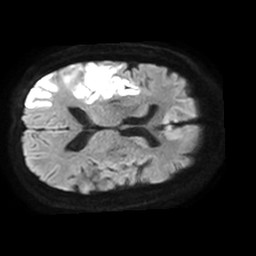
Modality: TRACE
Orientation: axial
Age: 57
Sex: male
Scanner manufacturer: philips
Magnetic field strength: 1.5 T
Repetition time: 3.4 s
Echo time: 0.06922 s